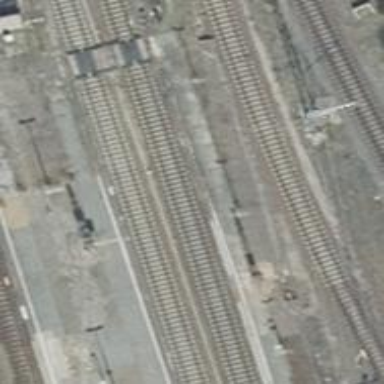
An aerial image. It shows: Milestone along the railway track with catenary mast.